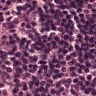
Metastatic tissue present: no